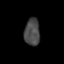
Tissue: prostate
Cell type: Epithelial cells
Senescence score: 0.1995
Nuclear area (px): 418
Mean DAPI intensity: 71.754